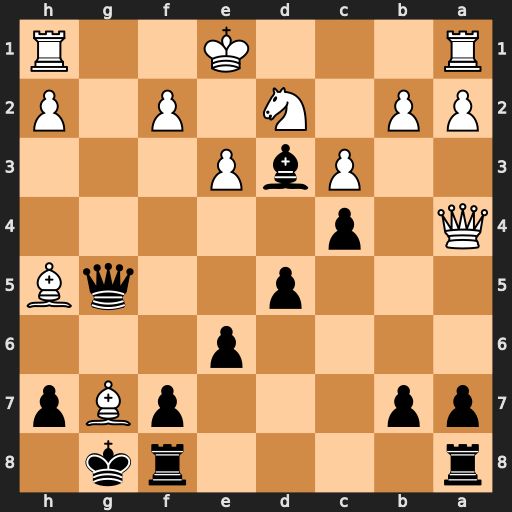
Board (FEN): r4rk1/pp3pBp/4p3/3p2qB/Q1p5/2PbP3/PP1N1P1P/R3K2R
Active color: b
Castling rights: KQ
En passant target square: -
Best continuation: Qxh5 Qd1 Qxd1+ Rxd1 Kxg7